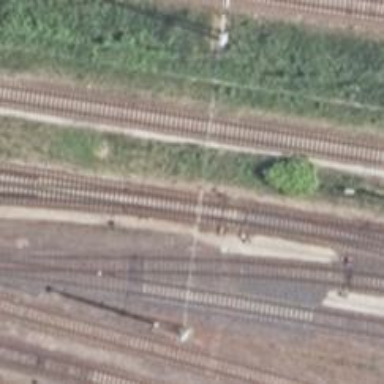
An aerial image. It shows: Railway switch with the turnout side on the left.